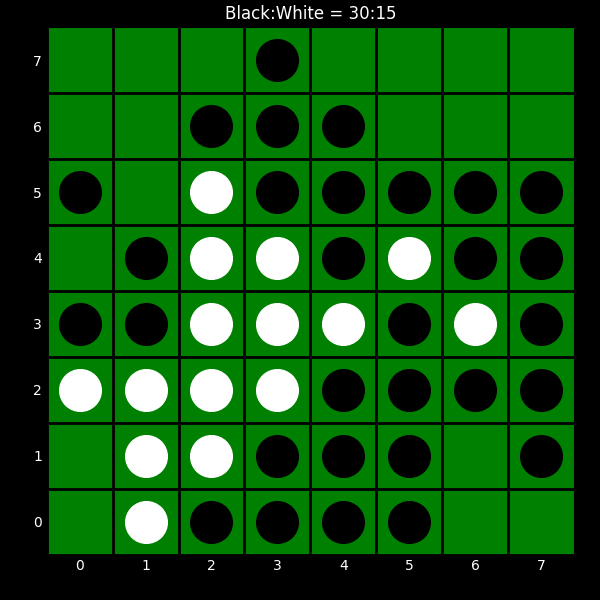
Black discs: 30
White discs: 15